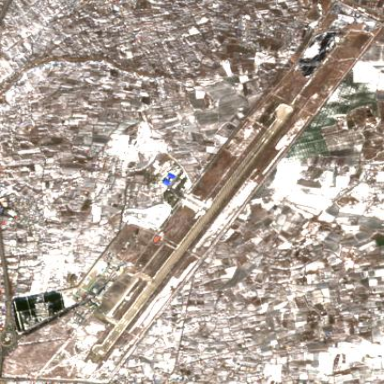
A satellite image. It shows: International aerodrome.